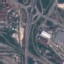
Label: Highway